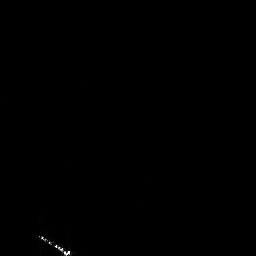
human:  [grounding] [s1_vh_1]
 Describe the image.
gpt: In the satellite image, there is  <ref>1 medium ship </ref> <box>[[12, 89, 28, 99, 0]]</box> located at bottom left.